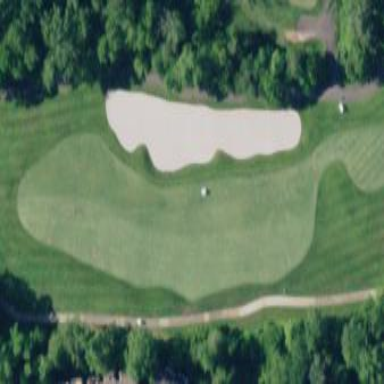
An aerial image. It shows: Golf rough area.